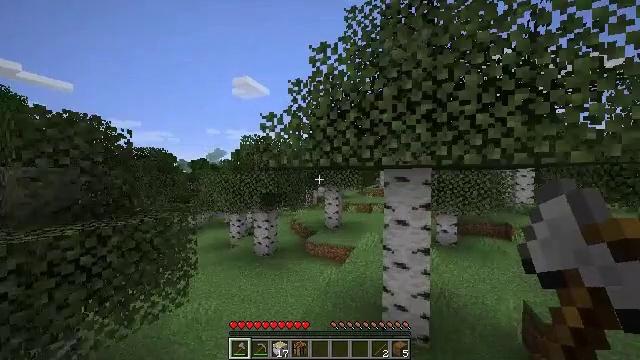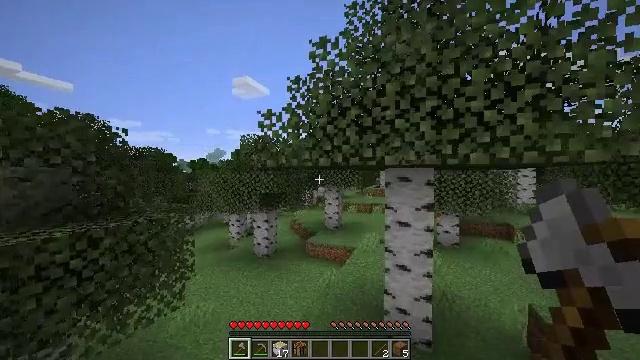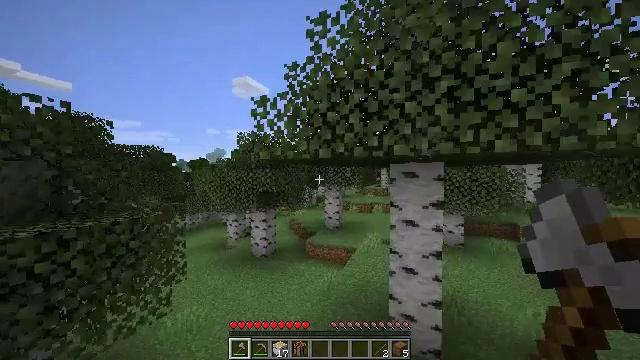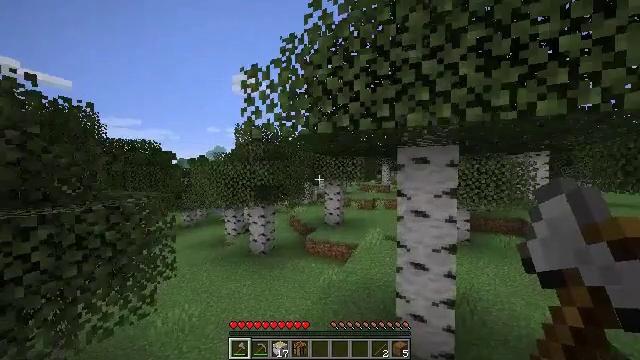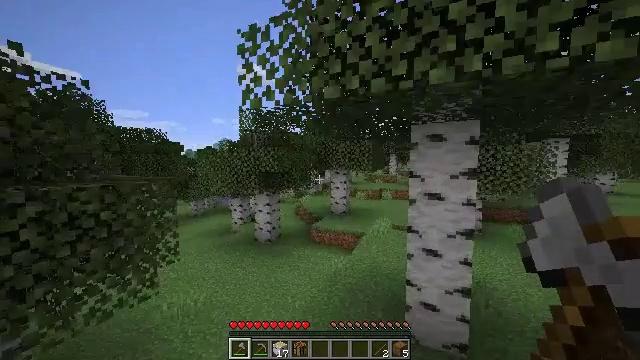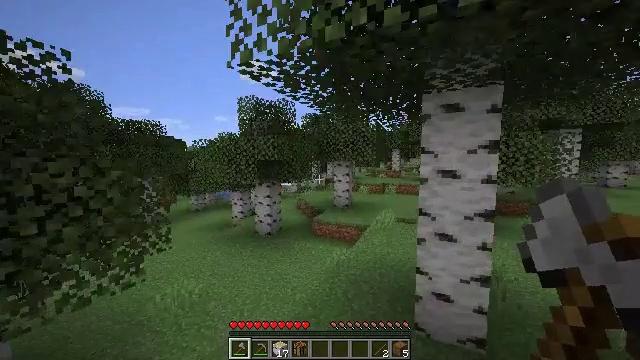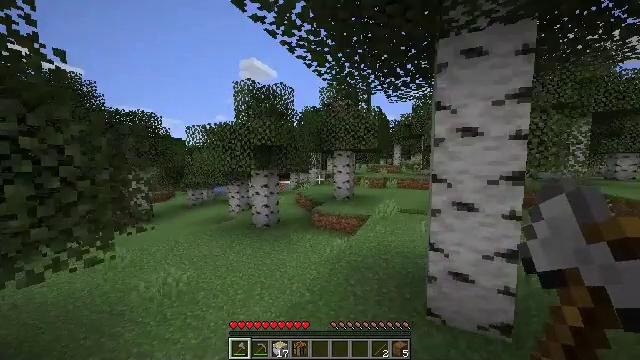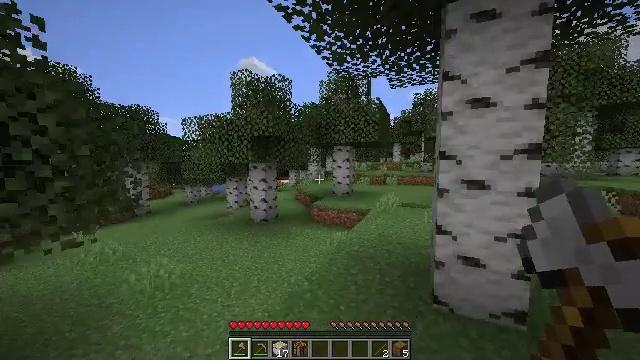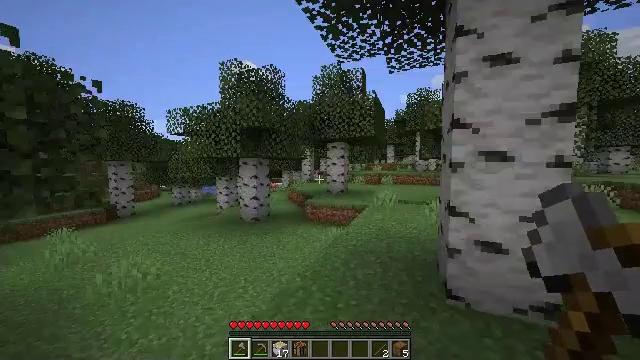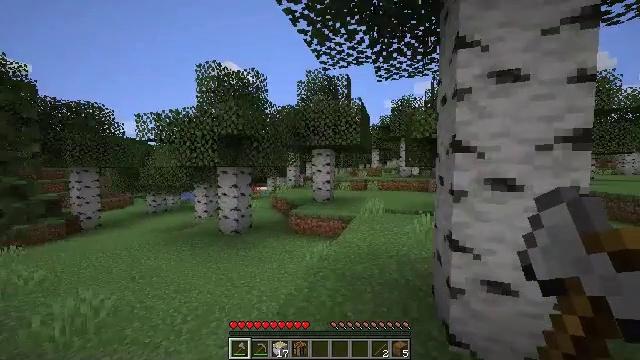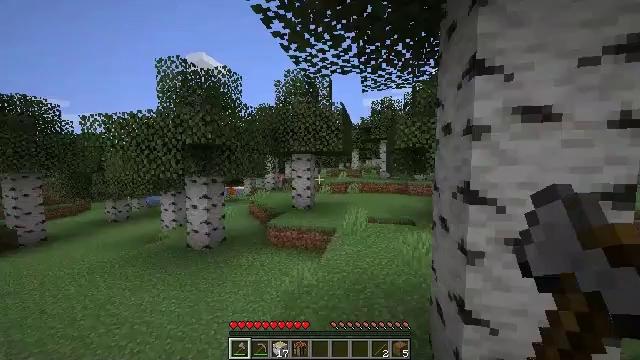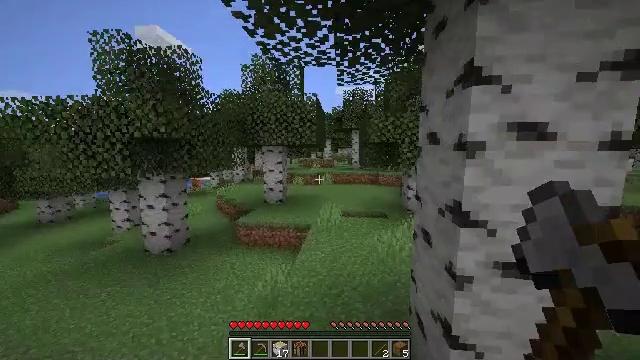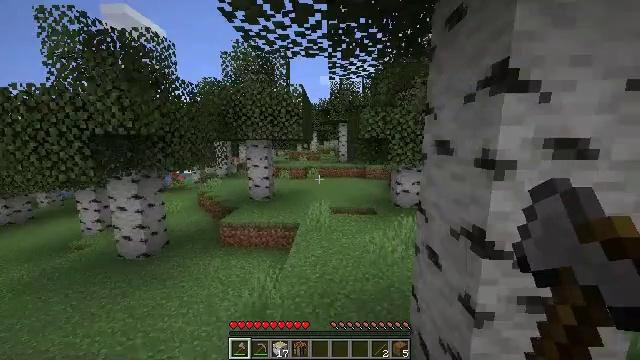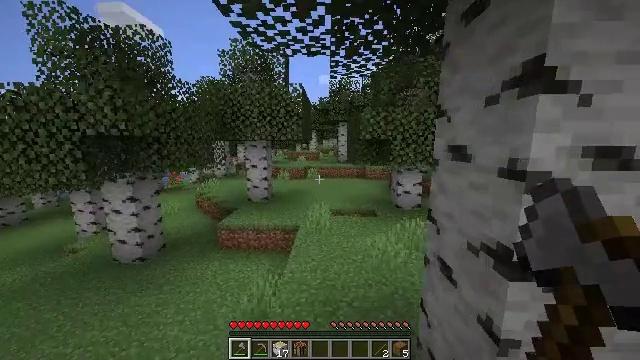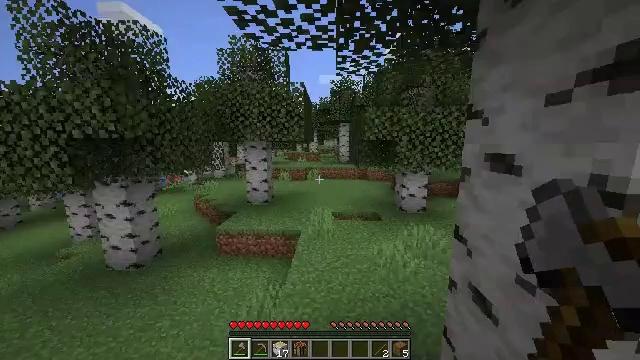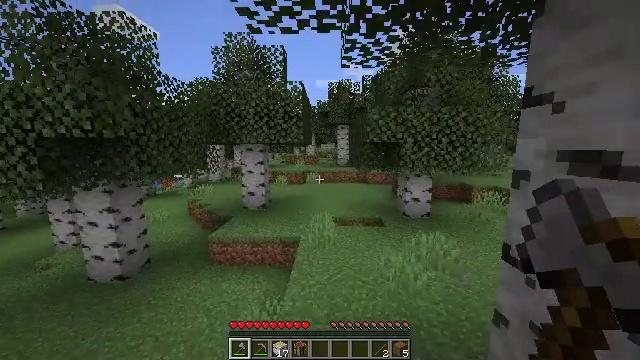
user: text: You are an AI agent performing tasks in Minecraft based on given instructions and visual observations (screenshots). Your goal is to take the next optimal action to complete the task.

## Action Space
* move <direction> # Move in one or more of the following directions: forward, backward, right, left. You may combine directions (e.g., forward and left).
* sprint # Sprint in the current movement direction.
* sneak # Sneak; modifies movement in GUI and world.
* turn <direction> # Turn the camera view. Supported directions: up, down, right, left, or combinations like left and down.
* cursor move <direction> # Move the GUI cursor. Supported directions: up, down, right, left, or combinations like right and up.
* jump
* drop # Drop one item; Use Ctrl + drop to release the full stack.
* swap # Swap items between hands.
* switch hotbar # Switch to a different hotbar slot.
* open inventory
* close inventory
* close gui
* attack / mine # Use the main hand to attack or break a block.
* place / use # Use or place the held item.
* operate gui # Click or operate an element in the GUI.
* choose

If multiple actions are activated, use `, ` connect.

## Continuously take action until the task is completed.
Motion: motion action
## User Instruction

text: Remove the lilac from its place.
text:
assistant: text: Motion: move forward, sprint, jump
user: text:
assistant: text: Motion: move forward, sprint, jump
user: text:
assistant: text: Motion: move forward, sprint, jump
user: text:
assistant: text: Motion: move forward, sprint, turn left and down, jump
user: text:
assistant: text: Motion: move forward, sprint, jump
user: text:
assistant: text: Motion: move forward, sprint, jump
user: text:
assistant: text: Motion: move forward, sprint, jump
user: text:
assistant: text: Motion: move forward, sprint, turn right and up, jump
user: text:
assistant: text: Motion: move forward, sprint, turn right, jump
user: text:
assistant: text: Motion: move forward, sprint, turn right, jump
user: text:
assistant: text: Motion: move forward, sprint, turn right and down, jump
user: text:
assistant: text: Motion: move forward, sprint, turn right and down, jump
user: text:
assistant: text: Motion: move forward, sprint, jump
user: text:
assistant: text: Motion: move forward, sprint, jump
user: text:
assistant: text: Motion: move forward, sprint, jump
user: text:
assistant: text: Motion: move forward, sprint, jump
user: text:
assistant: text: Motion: move forward, sprint, turn left, jump
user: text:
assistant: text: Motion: move forward, sprint, jump
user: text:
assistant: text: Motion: move forward, sprint, jump
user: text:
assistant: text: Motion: move forward, sprint, jump
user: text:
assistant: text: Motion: move forward, sprint, jump
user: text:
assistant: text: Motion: move forward, sprint, jump
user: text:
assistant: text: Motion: move forward, sprint, turn down, jump
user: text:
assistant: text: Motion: move forward, sprint, jump
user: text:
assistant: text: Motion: move forward, sprint, jump
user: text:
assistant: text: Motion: move forward, sprint, jump
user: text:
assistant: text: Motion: move forward, sprint, jump
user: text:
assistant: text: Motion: move forward, sprint, jump
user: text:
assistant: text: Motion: move forward, sprint, jump
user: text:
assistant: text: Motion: move forward, sprint, jump